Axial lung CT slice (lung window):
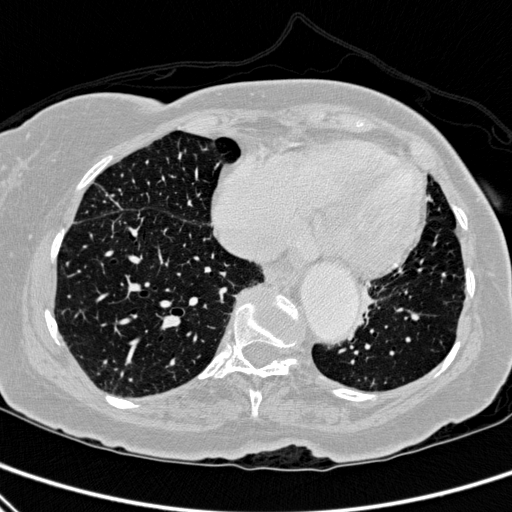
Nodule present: no